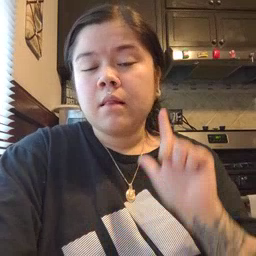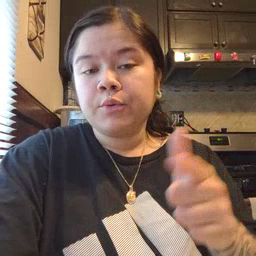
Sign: later